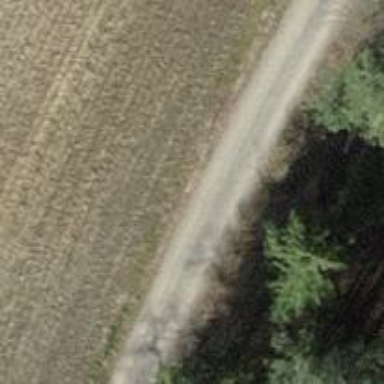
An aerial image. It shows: Track with pebblestone surface. The track type is grade2.